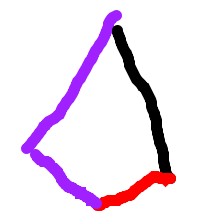
Shape: kite